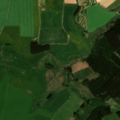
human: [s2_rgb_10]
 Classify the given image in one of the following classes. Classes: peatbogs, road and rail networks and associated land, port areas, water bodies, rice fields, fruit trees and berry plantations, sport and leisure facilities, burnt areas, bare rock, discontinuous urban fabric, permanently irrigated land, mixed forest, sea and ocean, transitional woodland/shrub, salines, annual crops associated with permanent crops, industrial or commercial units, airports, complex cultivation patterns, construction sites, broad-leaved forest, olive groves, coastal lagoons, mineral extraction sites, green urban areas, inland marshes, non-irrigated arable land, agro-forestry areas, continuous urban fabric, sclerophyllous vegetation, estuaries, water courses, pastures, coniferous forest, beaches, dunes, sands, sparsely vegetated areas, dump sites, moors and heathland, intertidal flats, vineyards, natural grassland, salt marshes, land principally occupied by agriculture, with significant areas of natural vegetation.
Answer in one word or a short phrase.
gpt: pastures, complex cultivation patterns, land principally occupied by agriculture, with significant areas of natural vegetation, coniferous forest, mixed forest